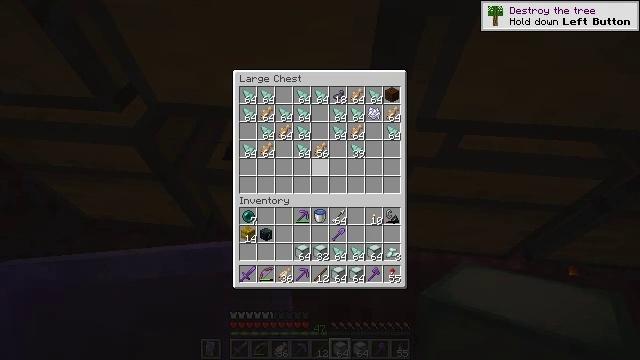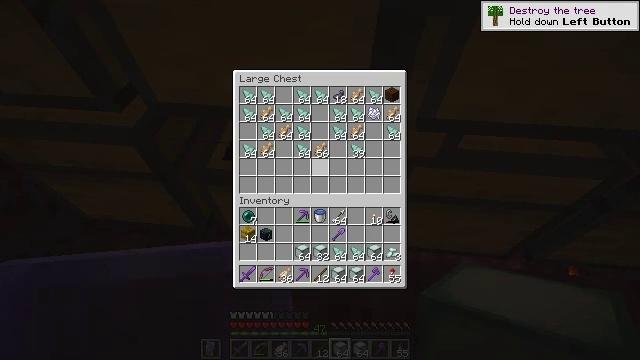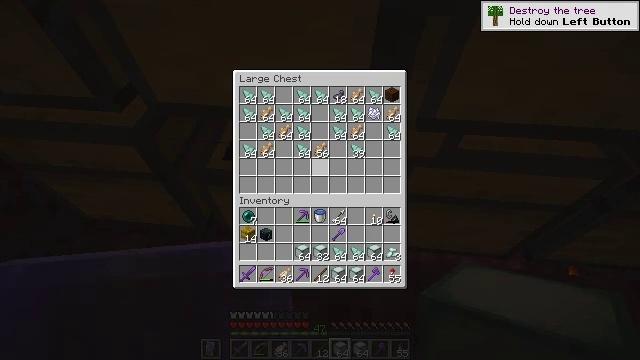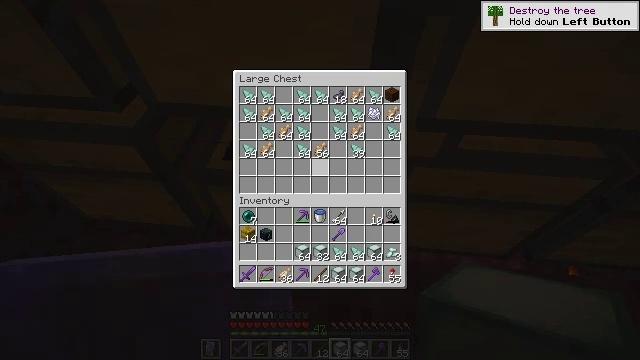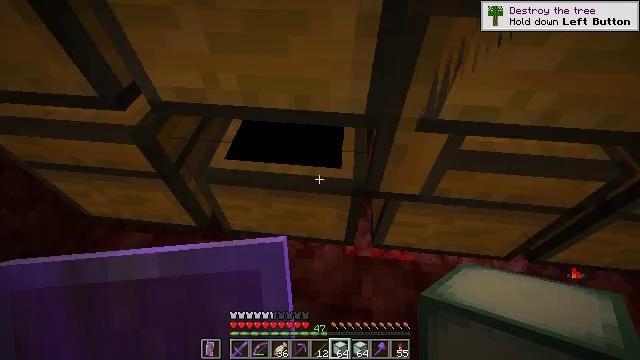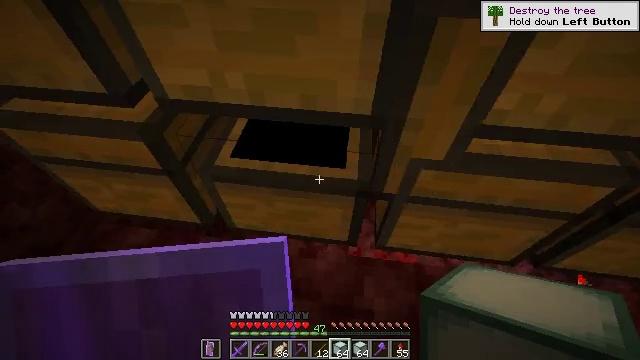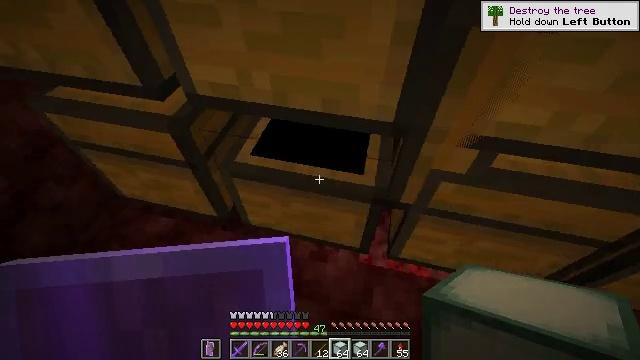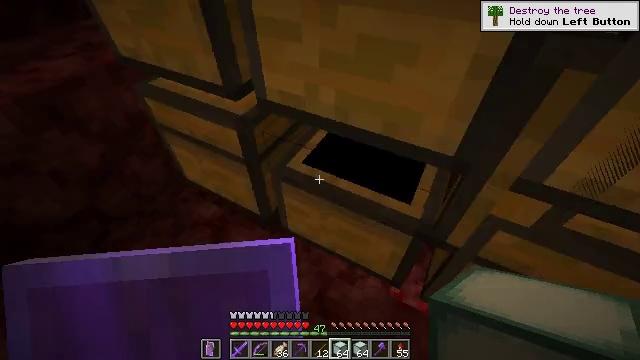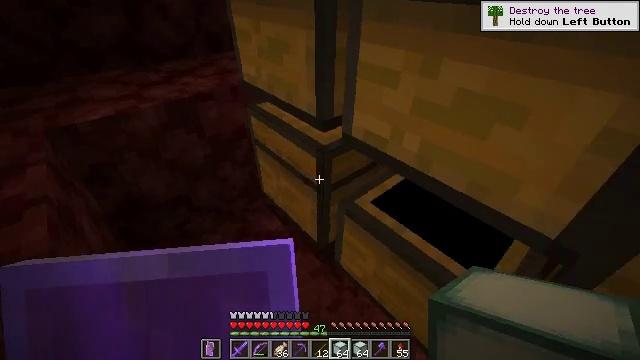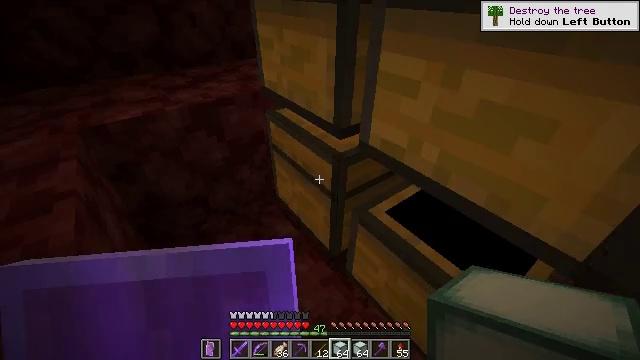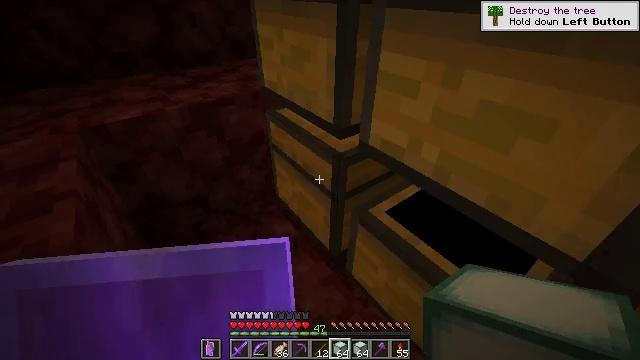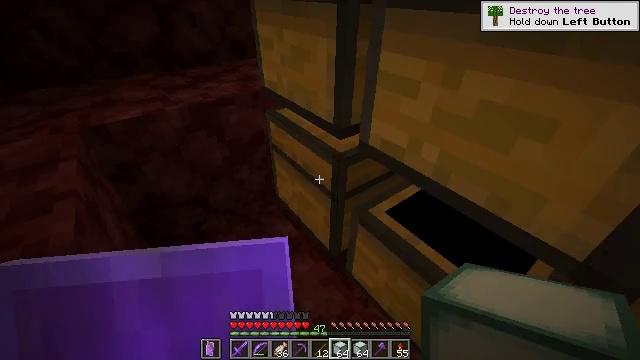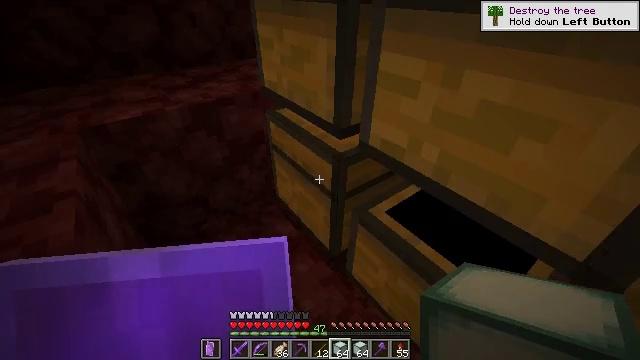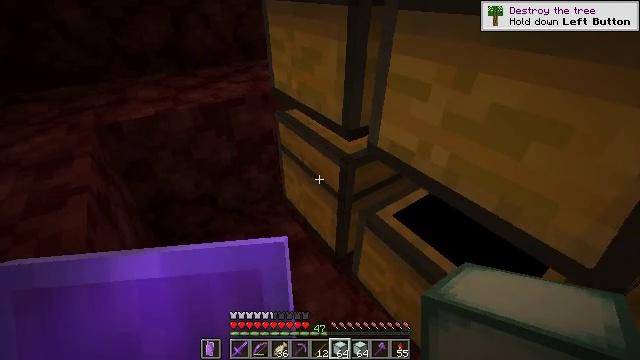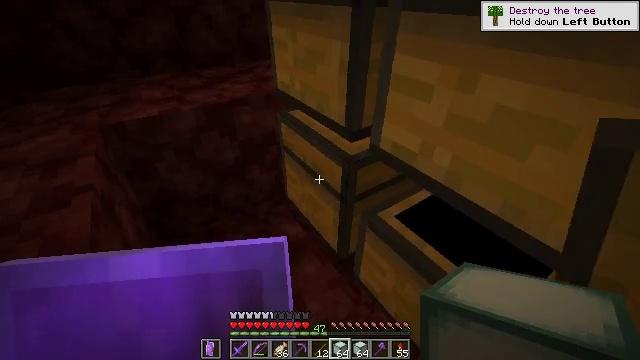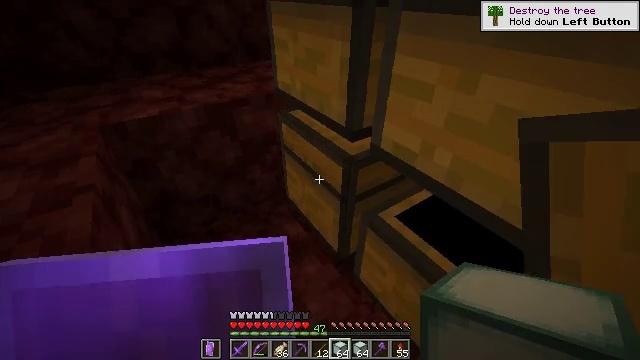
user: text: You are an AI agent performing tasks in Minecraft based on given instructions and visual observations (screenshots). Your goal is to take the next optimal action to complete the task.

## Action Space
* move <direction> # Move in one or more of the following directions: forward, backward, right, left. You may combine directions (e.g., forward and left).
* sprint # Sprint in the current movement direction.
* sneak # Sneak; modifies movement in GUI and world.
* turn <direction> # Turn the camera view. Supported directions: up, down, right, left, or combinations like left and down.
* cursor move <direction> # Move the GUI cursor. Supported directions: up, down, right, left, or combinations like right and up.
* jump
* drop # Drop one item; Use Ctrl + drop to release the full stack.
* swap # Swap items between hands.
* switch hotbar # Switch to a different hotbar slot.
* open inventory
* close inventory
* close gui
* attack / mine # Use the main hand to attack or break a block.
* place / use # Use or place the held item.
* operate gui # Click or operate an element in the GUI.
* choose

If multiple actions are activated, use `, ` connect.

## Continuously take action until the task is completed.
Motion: motion action
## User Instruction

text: Attack the crafting table to break it.
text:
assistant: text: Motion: no_op
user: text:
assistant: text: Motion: no_op
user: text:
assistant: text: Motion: no_op
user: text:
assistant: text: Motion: no_op
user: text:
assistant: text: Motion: turn left
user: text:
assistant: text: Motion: turn left
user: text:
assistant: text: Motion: turn left and up
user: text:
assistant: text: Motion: turn left and up
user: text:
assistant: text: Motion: turn left and up
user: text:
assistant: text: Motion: no_op
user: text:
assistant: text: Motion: no_op
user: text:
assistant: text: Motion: no_op
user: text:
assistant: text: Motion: turn left
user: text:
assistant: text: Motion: no_op
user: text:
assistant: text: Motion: no_op
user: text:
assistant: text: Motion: use / place
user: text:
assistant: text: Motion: use / place
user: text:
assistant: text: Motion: use / place
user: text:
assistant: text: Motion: no_op
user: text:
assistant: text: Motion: no_op
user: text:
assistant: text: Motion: no_op
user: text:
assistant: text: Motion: no_op
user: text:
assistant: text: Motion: no_op
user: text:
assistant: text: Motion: no_op
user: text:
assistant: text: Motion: no_op
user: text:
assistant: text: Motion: no_op
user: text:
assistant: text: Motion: no_op
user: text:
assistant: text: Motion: no_op
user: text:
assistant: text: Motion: no_op
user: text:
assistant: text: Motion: no_op